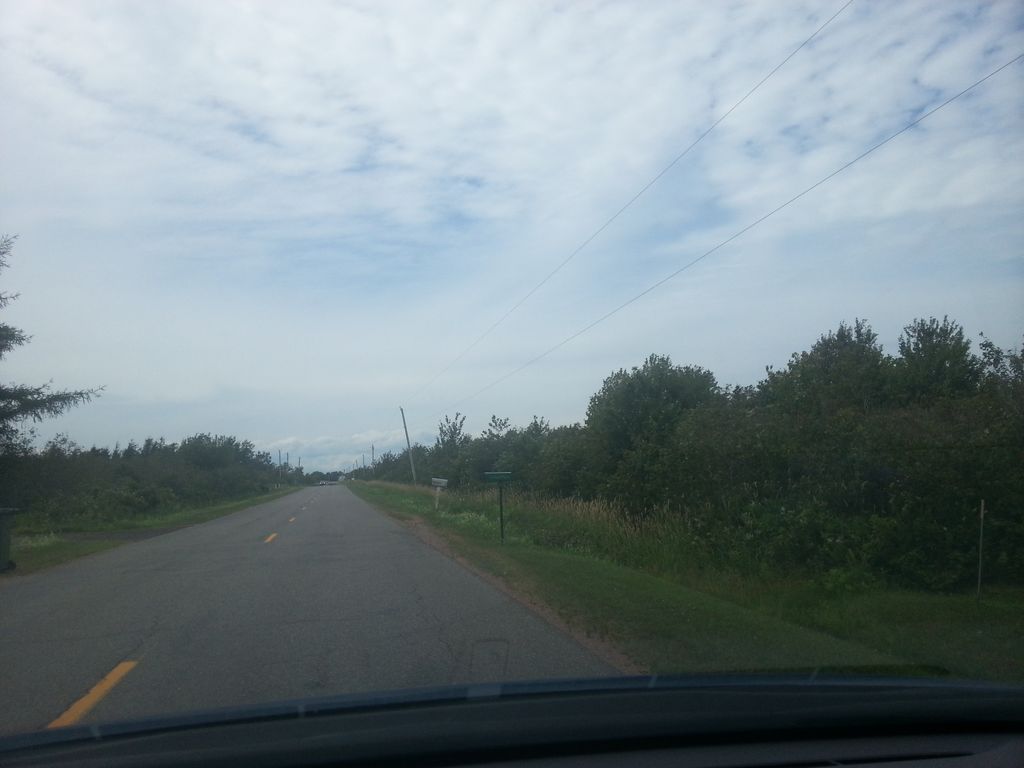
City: charlottetown